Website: apple
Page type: receipt
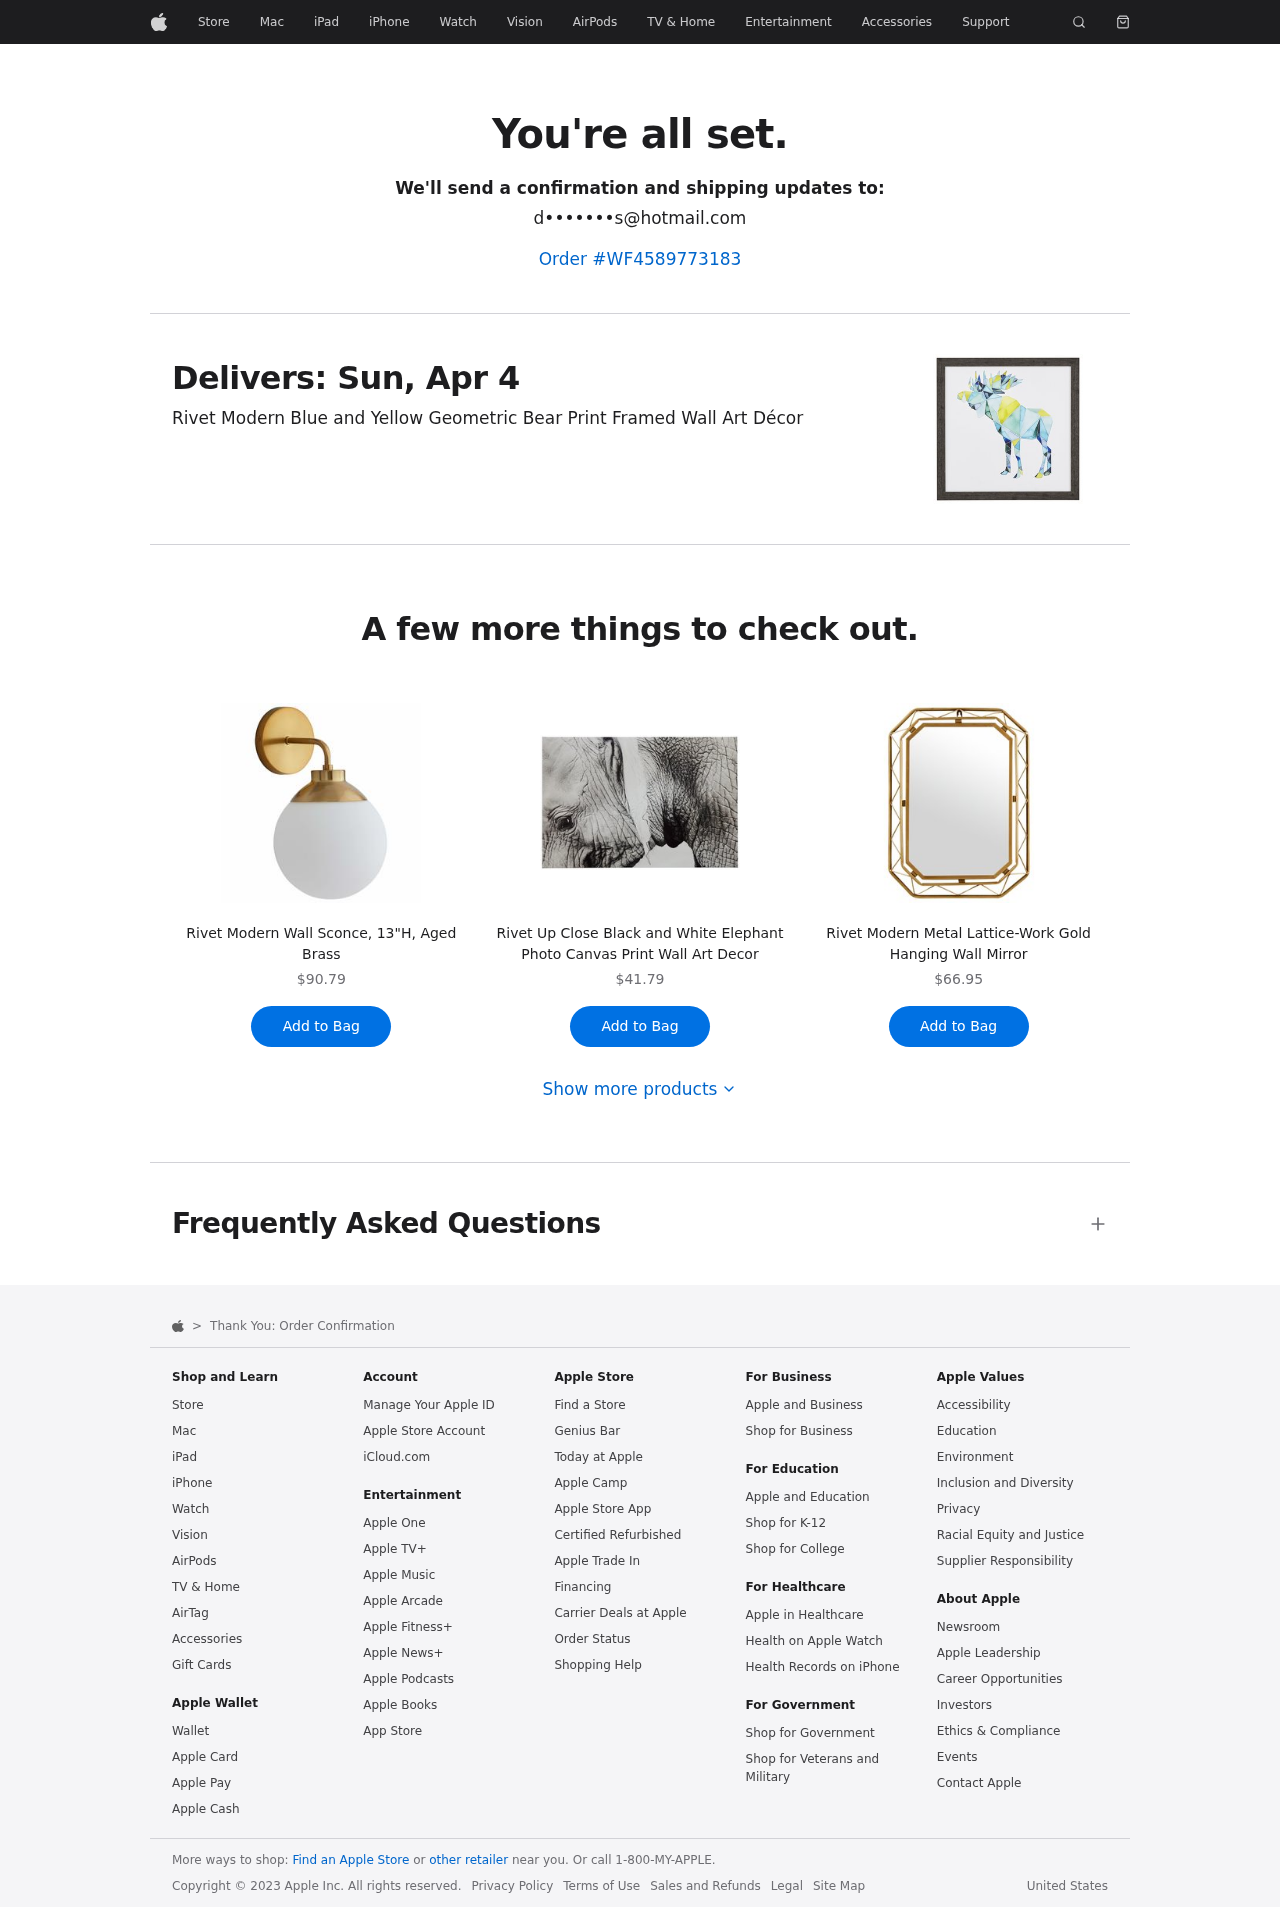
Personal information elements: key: PII_EMAIL
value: d•••••••s@hotmail.com
Product elements: key: PRODUCT1_NAME
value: Rivet Modern Blue and Yellow Geometric Bear Print Framed Wall Art Décor
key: PRODUCT2_NAME
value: Rivet Modern Wall Sconce, 13"H, Aged Brass
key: PRODUCT2_PRICE
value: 90.79
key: PRODUCT3_NAME
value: Rivet Up Close Black and White Elephant Photo Canvas Print Wall Art Decor
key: PRODUCT3_PRICE
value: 41.79
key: PRODUCT4_NAME
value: Rivet Modern Metal Lattice-Work Gold Hanging Wall Mirror
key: PRODUCT4_PRICE
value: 66.95
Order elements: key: ORDER_ID
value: Order #WF4589773183
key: ORDER_DELIVERY_DATE
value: Delivers: Sun, Apr 4